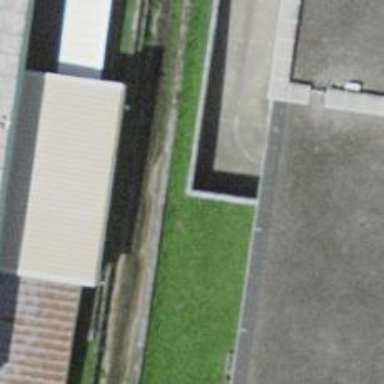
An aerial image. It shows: Retaining wall.